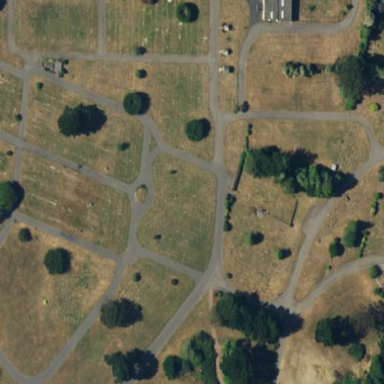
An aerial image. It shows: Cemetery.